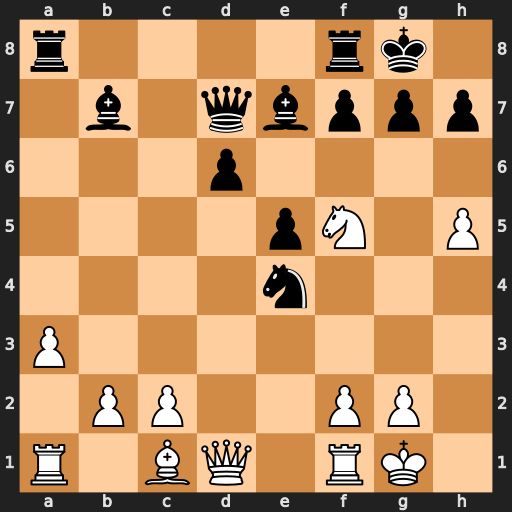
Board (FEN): r4rk1/1b1qbppp/3p4/4pN1P/4n3/P7/1PP2PP1/R1BQ1RK1
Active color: w
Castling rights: -
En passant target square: -
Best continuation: Qg4 Qxf5 Qxf5